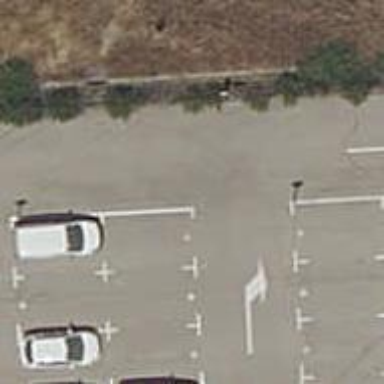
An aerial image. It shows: Parking aisle designated as service road.